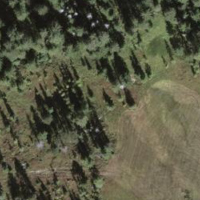
EUNIS habitat code: 26
Species observed at this site:
Epipactis atrorubens